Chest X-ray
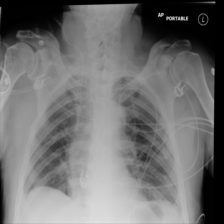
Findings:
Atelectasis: negative
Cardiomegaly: negative
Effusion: negative
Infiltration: negative
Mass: negative
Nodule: negative
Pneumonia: negative
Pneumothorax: negative
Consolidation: negative
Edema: negative
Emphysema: negative
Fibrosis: negative
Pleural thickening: negative
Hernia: negative